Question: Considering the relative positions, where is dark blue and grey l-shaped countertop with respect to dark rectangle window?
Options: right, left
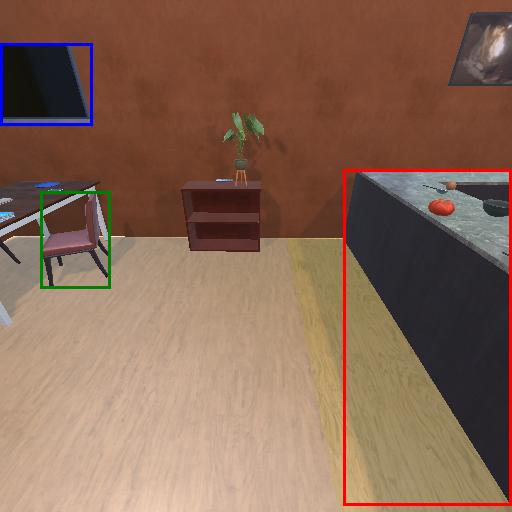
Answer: right